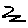
Label: zigzag